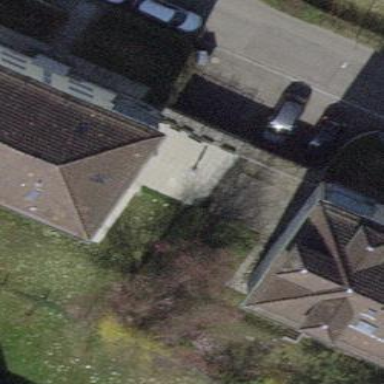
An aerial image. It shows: Group of garages.